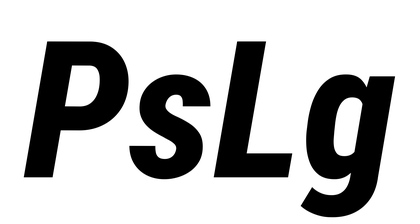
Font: Roboto-Italic_Condensed_ExtraBold_Italic